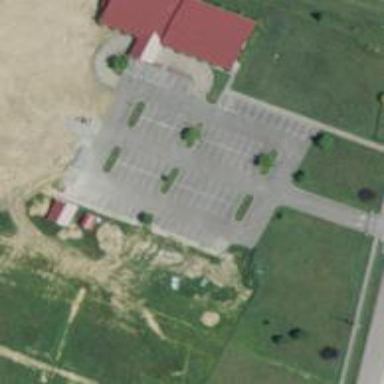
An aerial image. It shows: Car sharing facility.